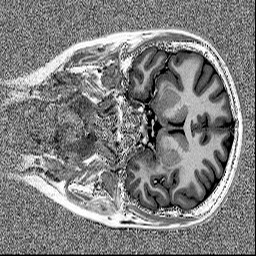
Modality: MP2RAGE
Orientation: coronal
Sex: female